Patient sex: F
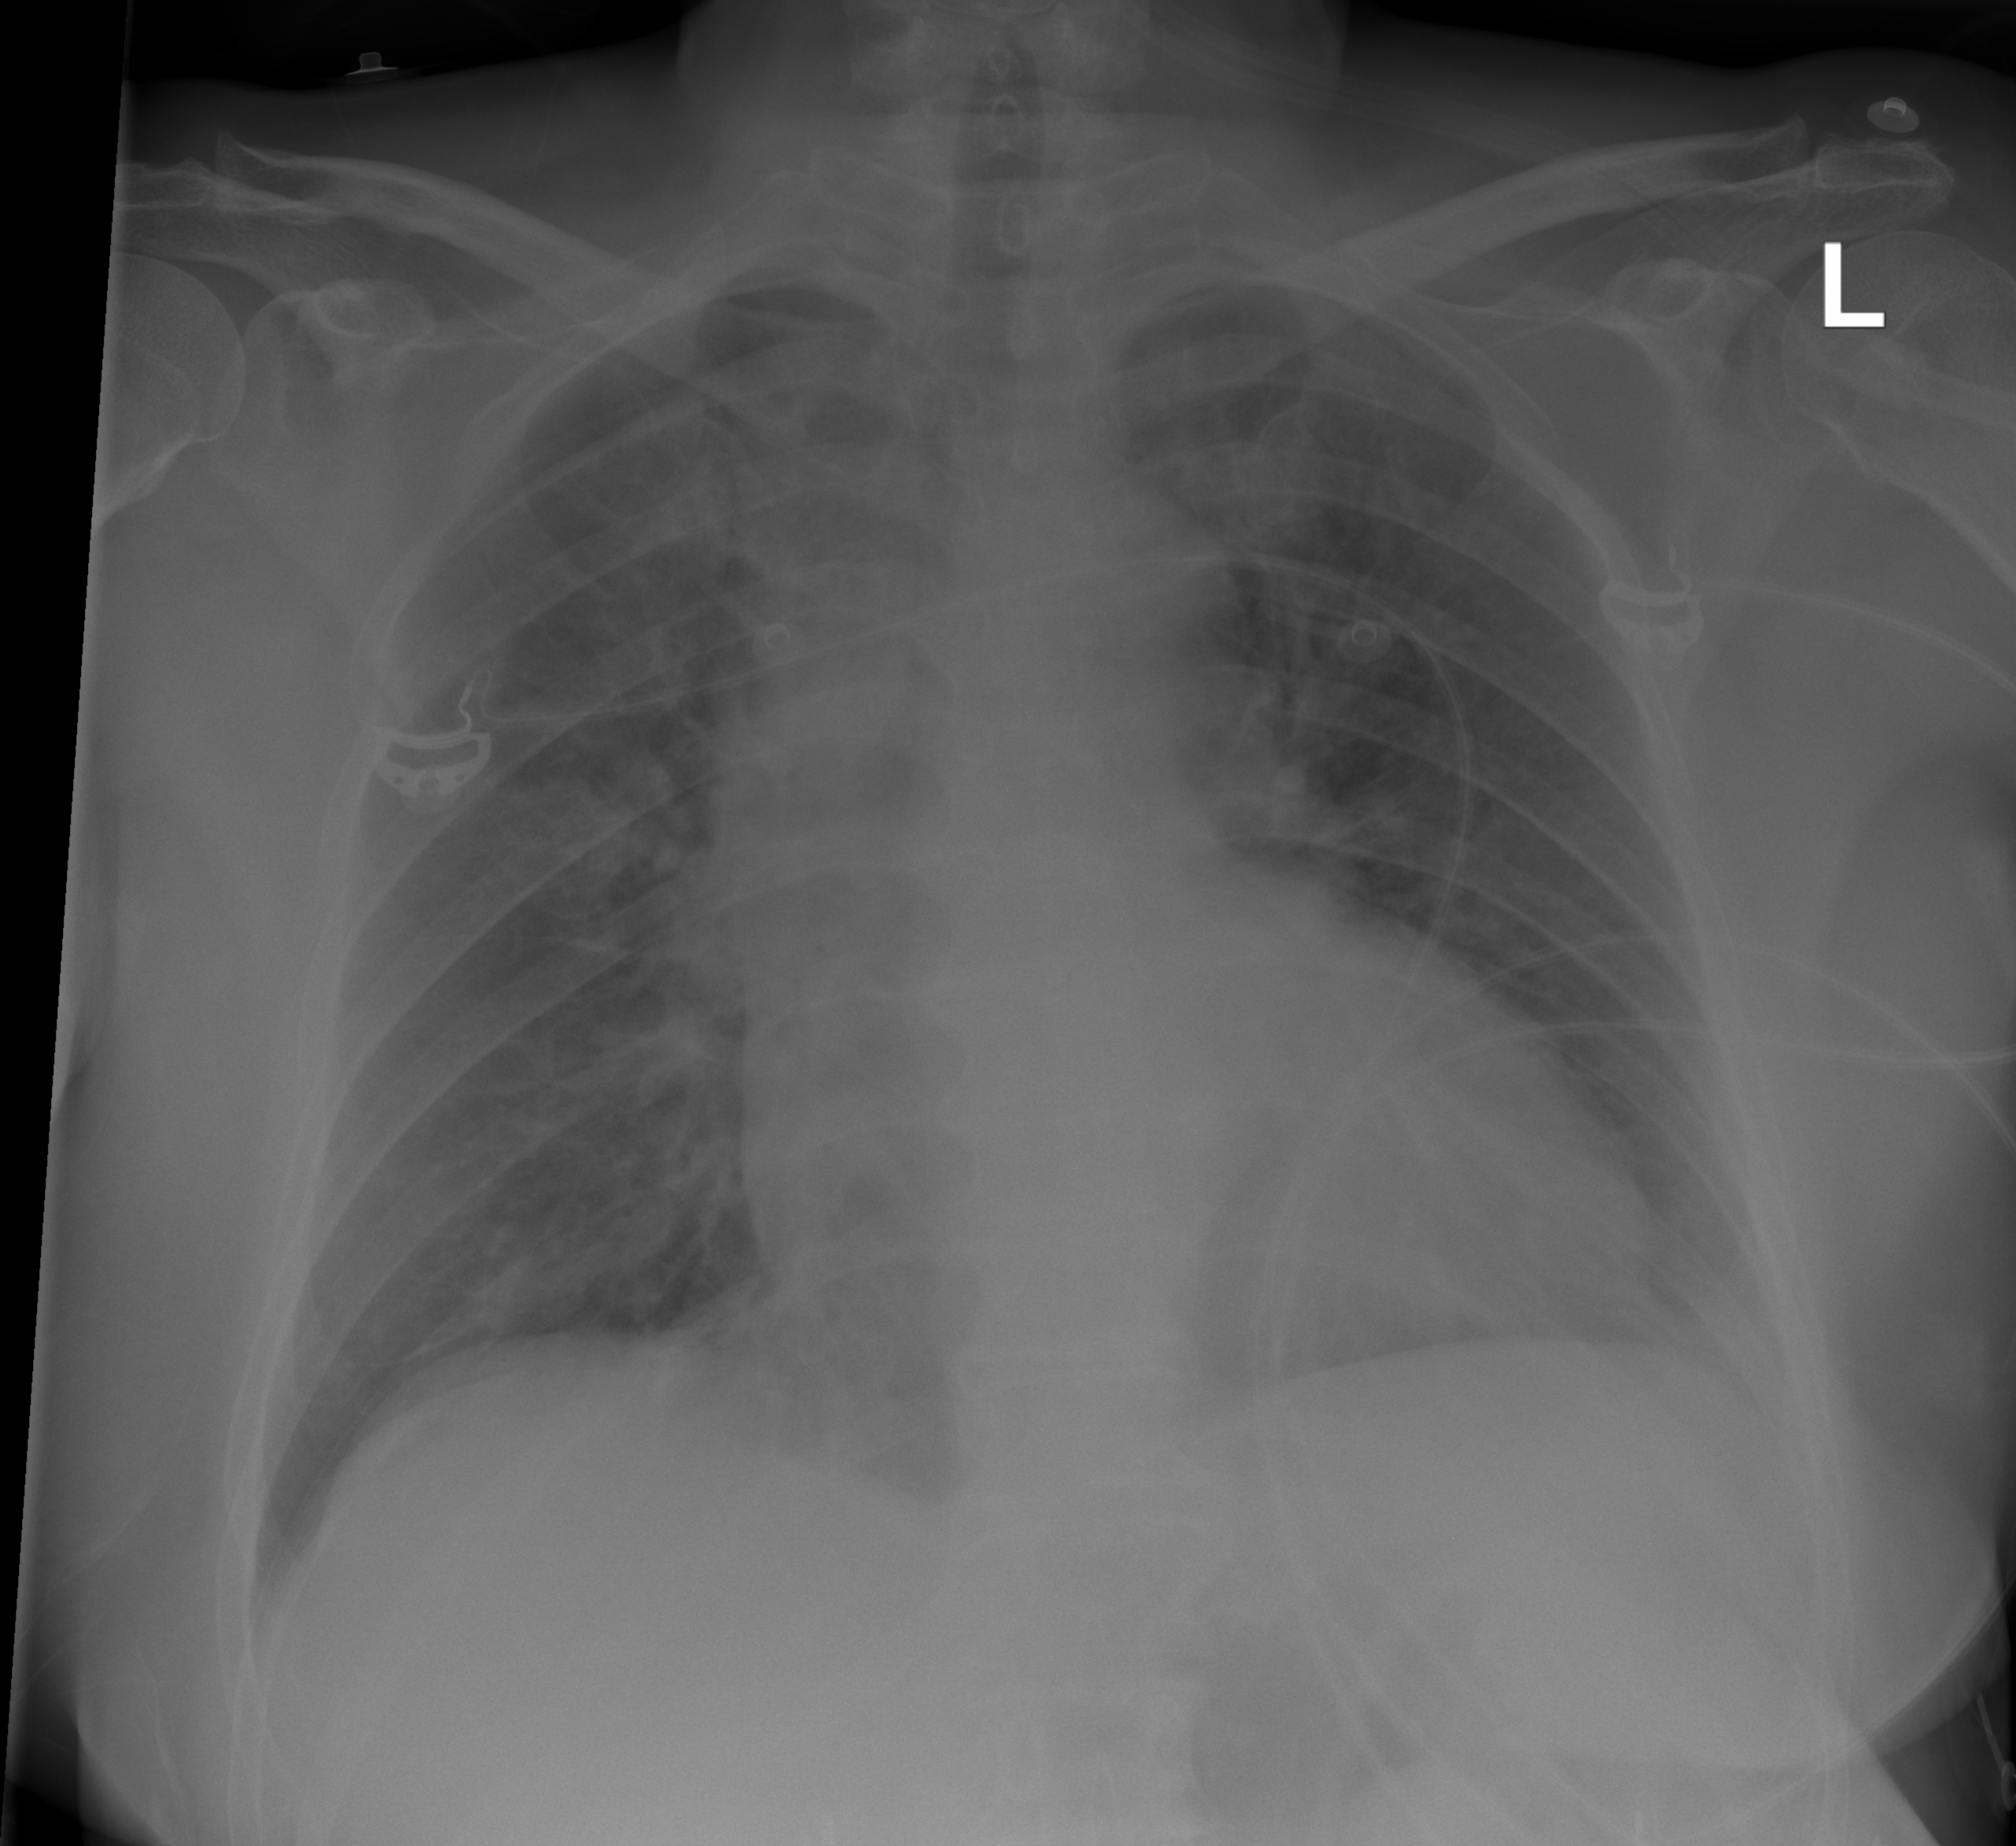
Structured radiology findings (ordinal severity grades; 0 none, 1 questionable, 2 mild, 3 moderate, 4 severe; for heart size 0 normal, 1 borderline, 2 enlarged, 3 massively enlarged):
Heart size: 2
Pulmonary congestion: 3
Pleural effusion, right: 0
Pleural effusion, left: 2
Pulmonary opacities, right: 2
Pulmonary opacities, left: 2
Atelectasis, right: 0
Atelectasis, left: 0